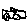
Label: car